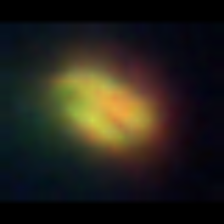
Taxon: Unknown_phyto
Group: Unknown